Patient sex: M
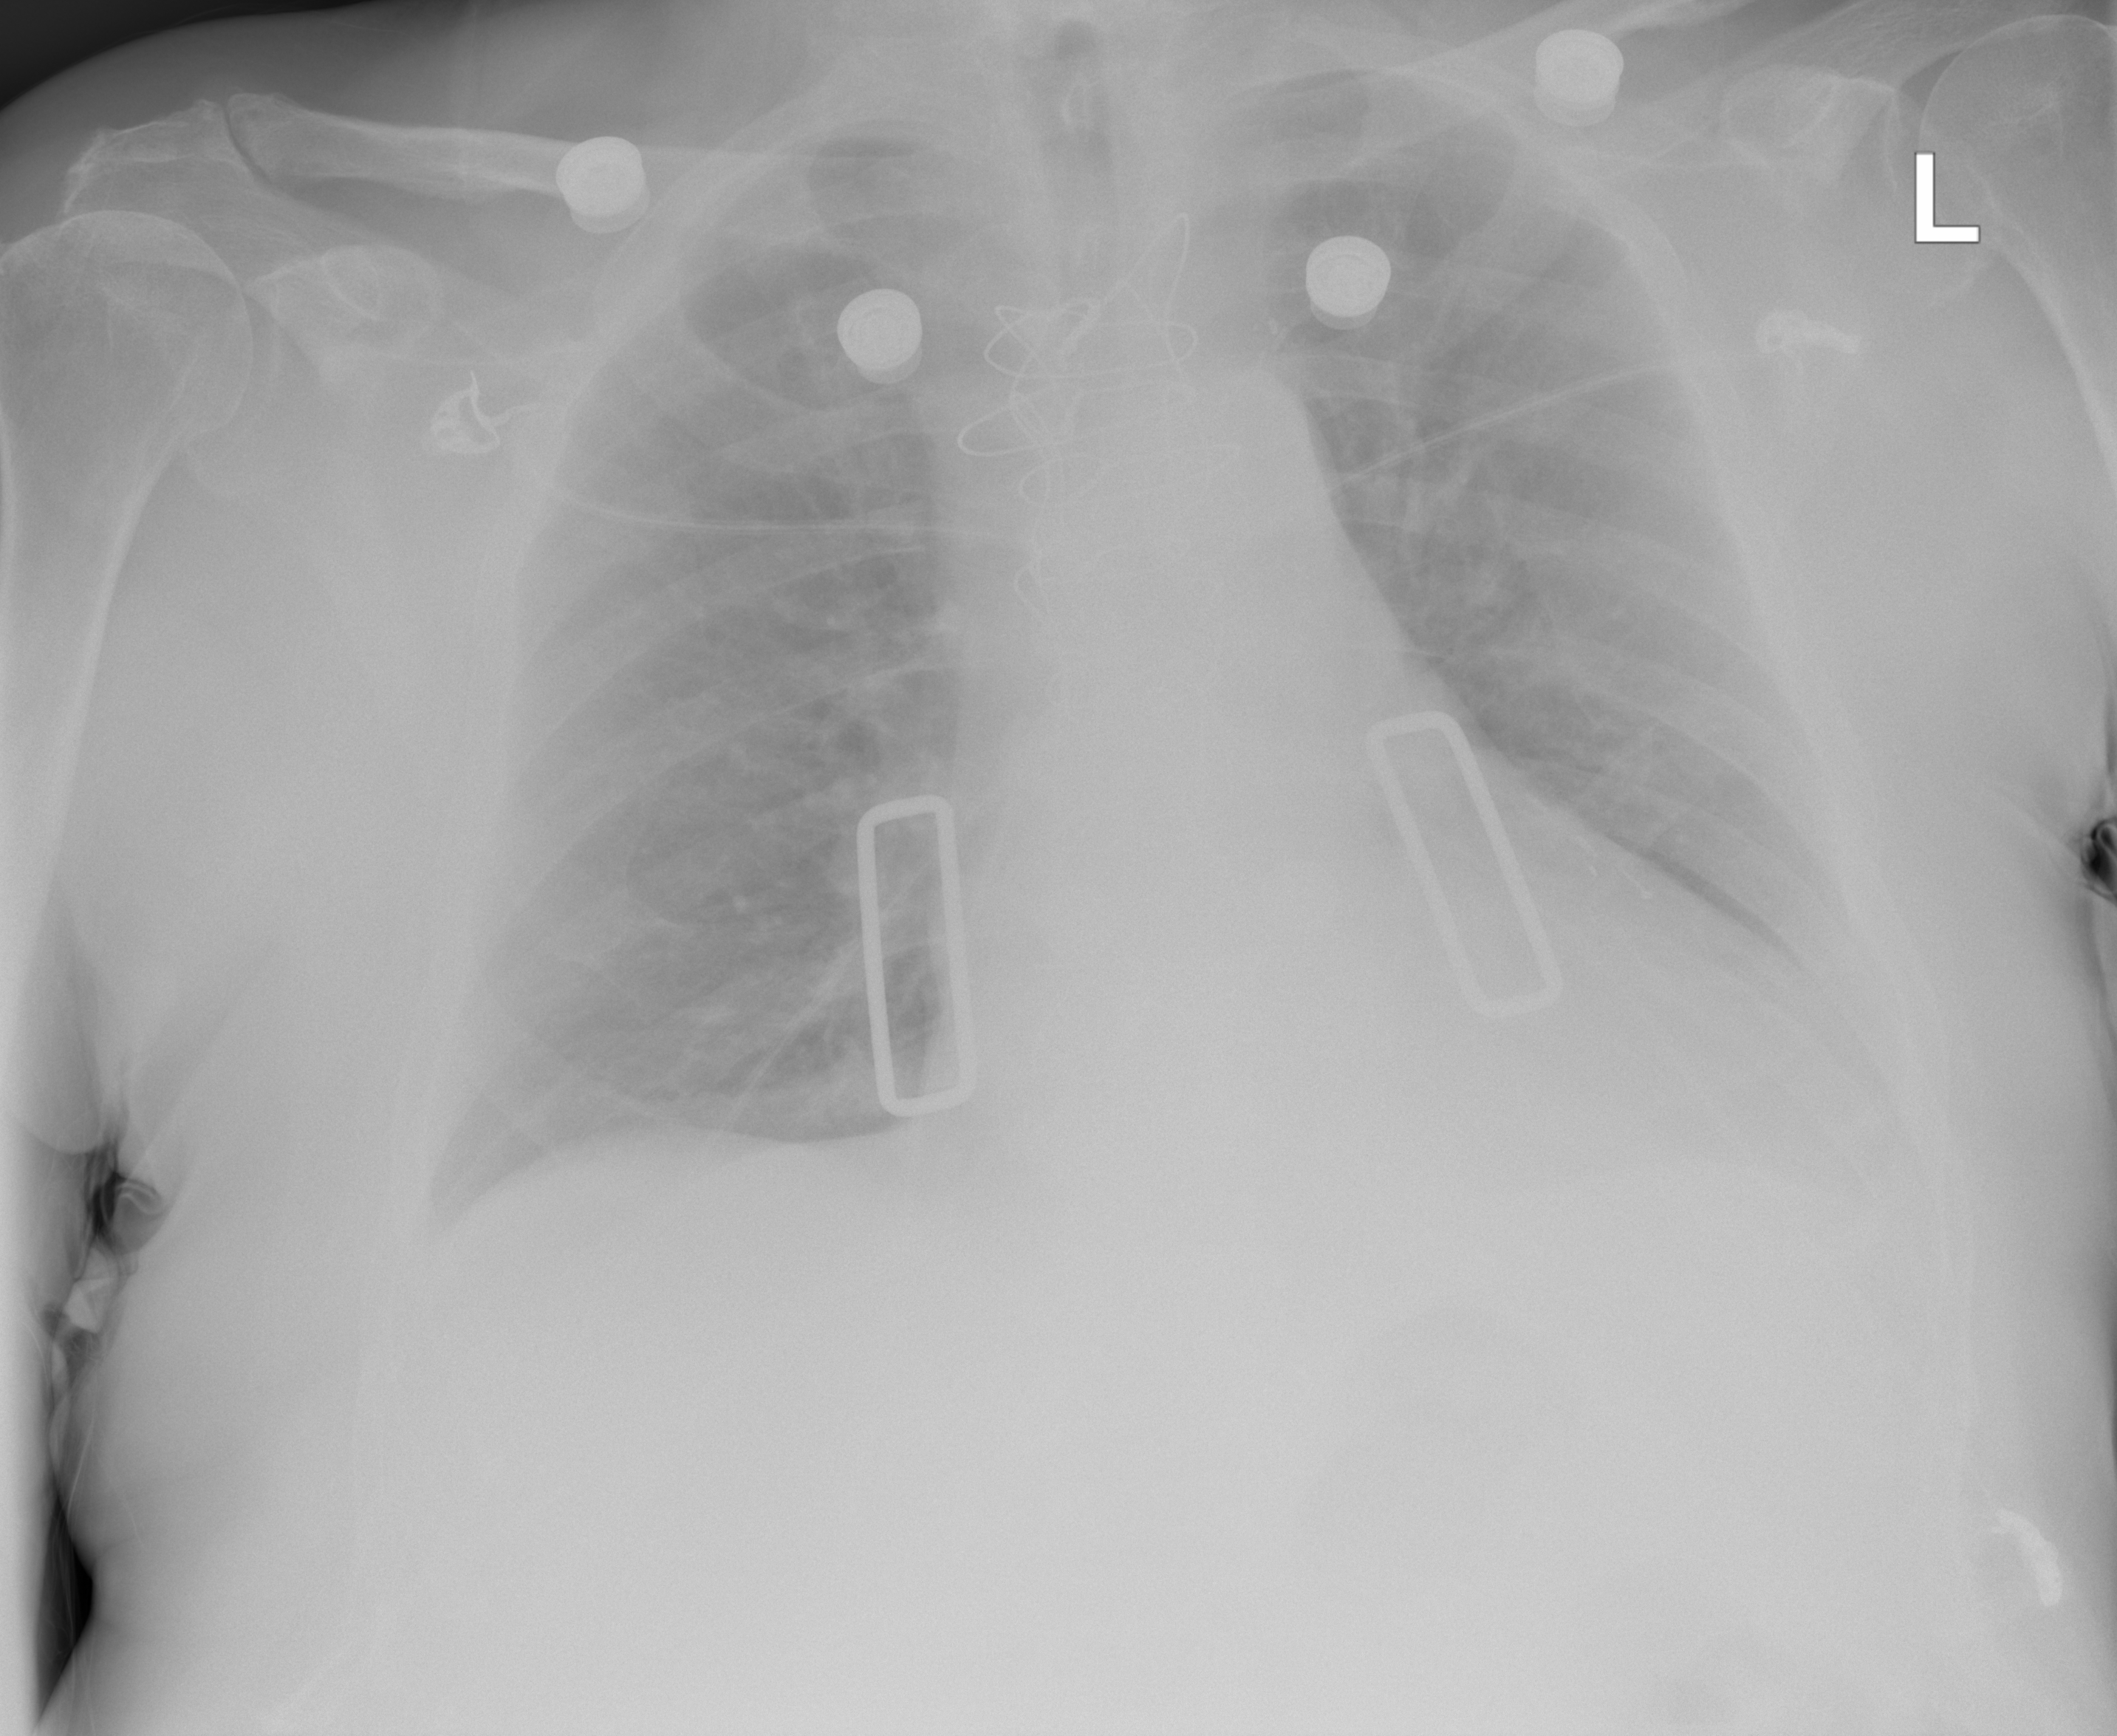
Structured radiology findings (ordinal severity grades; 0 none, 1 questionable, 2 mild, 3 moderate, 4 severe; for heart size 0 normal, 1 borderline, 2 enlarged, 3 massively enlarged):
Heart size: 2
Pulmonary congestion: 2
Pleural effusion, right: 0
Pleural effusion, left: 2
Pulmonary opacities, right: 0
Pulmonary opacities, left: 0
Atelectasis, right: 0
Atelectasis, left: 2